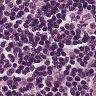
Metastatic tissue present: no